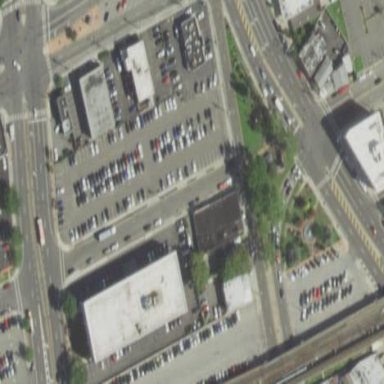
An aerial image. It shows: Asphalt parking aisle road for service vehicles.